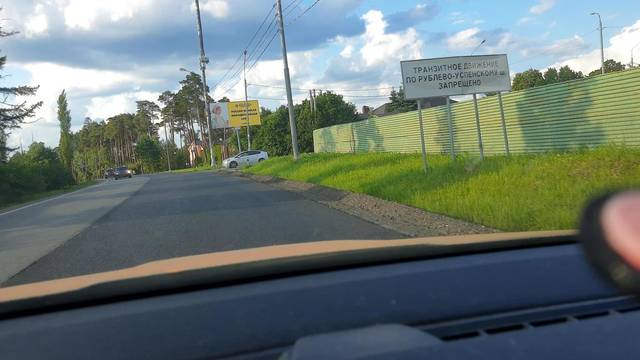
Region: Russia
Coordinates: 55.709, 37.271